Question: So here is what I am trying to do:
'''
1) Look-up A2 value in Column C.
2) The rows in Column C where A:2 value exists, then the respective cell in D will get the value
of B. If it does not exists then D will have a value of 0.
the formula im using in D2 is something like =LOOKUP(A2,C:C,REPLACE WITH B) and if not exists then b2 = 0
'''
I am able to use a match but dont know how to replace with the correct value

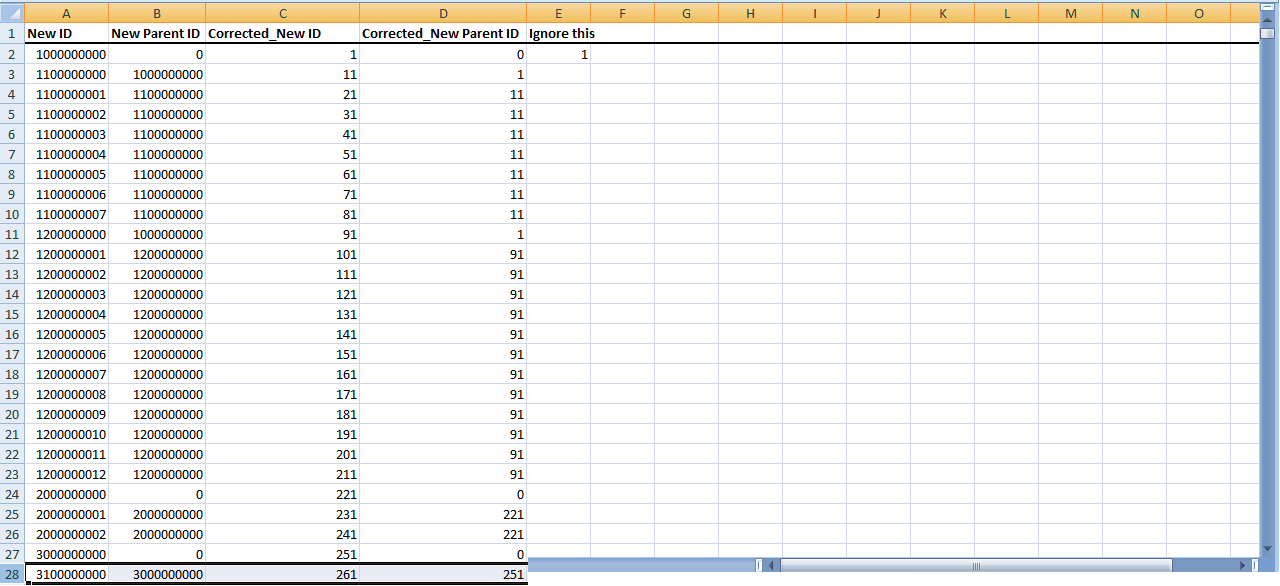
Answer: If I understand the input correctly - you need a set of numbers incremented by 10 starting from certain number. There are 2 methods:
1. Put starting number, e.g. <PHONE> in A1. In A2 type the formula: =A1+10 and autofill it down (or just copy and paste) for as many rows as you need.
2. Put <PHONE> in A1, then <PHONE> in A2, select both cells and drag using mouse for bottom right selection corner - this will produce incremented values.
Hope that was helpful.
After discussion in chat the solution is this (assuming uploaded screen sample):
1. Added row above the current data with zeros in A, B and C.
2. Column C: 1 in C3, =C3+10 in C4 and autofilled, or simply values incremented by 10 starting 1: 1, 11, 21, ...
3. Column D: =VLOOKUP(B2,A:C,3,0) in D2 and down. This will return newly generated value from column C which corresponds to that value in A for the same row, i.e. for D5 it's 11, since B5 equals <PHONE>, and this is A4 with corresponding 11 in C4.
All in all it looks like this:

Sample file is attached: <URL>